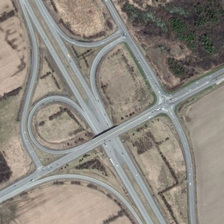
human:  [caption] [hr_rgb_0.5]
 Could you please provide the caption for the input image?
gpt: many bareland and some green trees are near a viaduct .

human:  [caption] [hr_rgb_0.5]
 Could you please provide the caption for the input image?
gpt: many bareland and some green trees are near a viaduct .

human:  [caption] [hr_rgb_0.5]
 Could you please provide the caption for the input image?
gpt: many bareland and some green trees are near a viaduct .

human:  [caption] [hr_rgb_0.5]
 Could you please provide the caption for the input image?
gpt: many bareland and some green trees are near a viaduct .

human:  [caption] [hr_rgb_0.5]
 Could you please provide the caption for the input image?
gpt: many bareland and some green trees are near a viaduct .